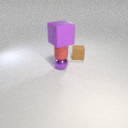
small purple metal sphere below small red rubber cylinder